Question: I am trying to link to a thumbnail image stored on a server using JSON. The code I have so far is:
'''
NSArray *blogPostsArray = [dataDictionary objectForKey:@"posts"];
for (NSDictionary *bpDictionary in blogPostsArray) {
BlogPost *blogPost = [BlogPost blogPostWithTitle:[bpDictionary objectForKey:@"title"]];
blogPost.thumbnail = ???
//blogPost.date = [bpDictionary objectForKey:@"date"];
[self.blogPosts addObject:blogPost];
}
'''
As you can see where the 3 question marks are is where I am stuck. Here is the JSON file I am working from, I need to know how to get down to the thumbnail url and assign it to 'blogPost.thumbnail':

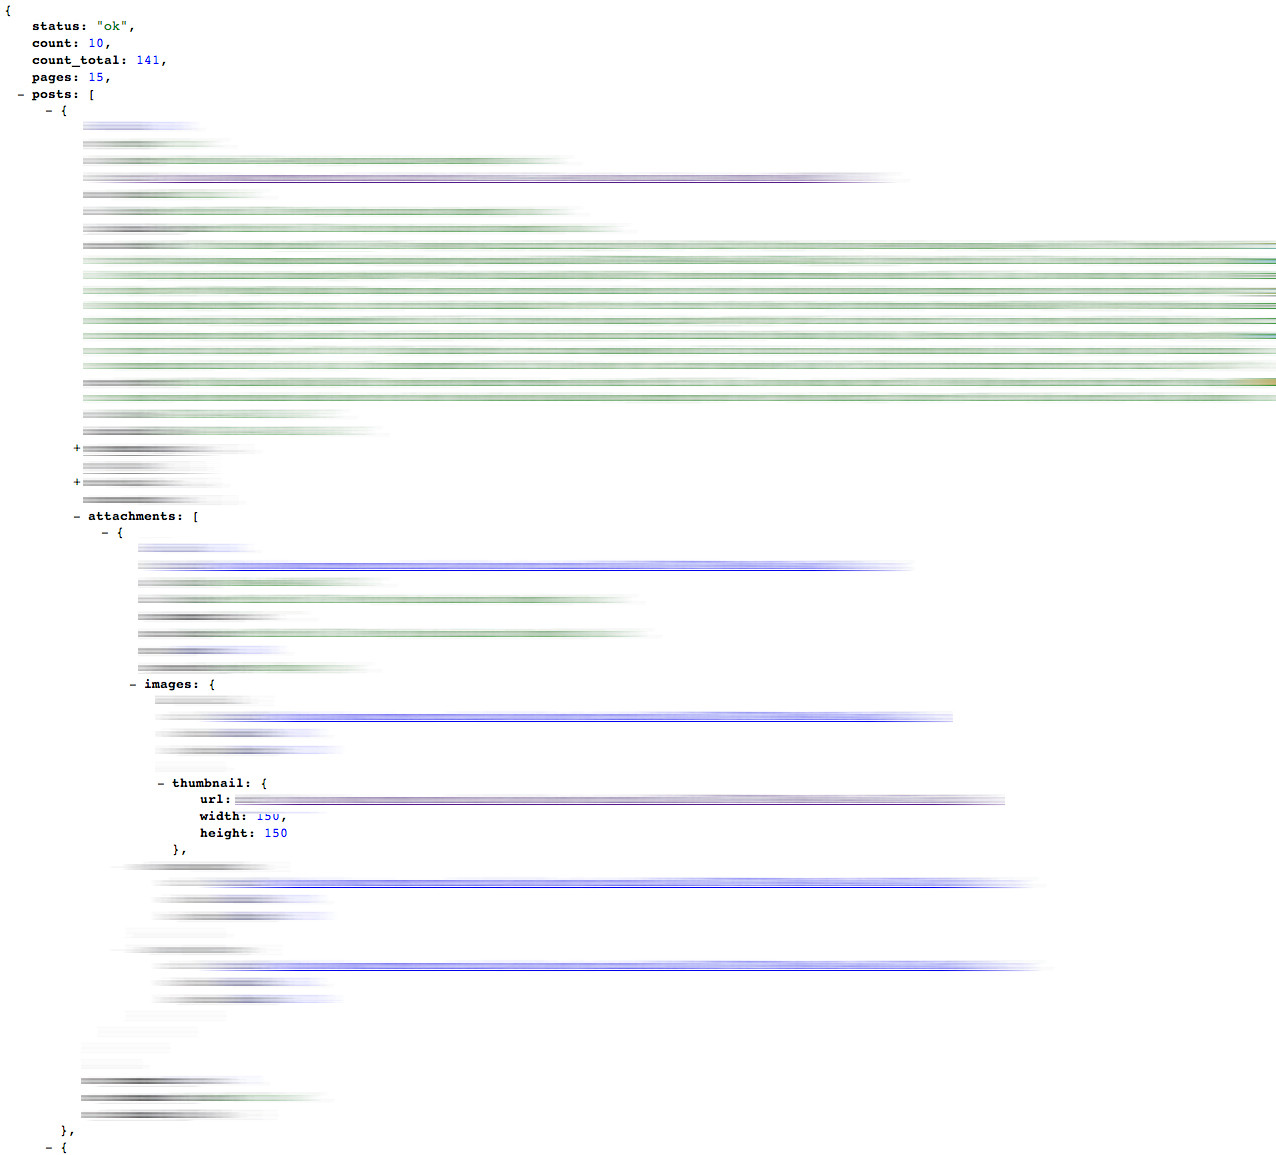
Answer: Try using key path navigation:
'''
NSArray *attachments = [bpDictionary objectForKey:@"attachments"];
if (attachments.count > 0) {
blogPost.thumbnail = [attachments[0] valueForKeyPath:@"images.thumbnail.url"];
}
'''